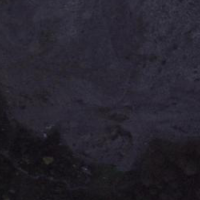
EUNIS habitat code: 32
Species observed at this site:
Saxifraga aizoides